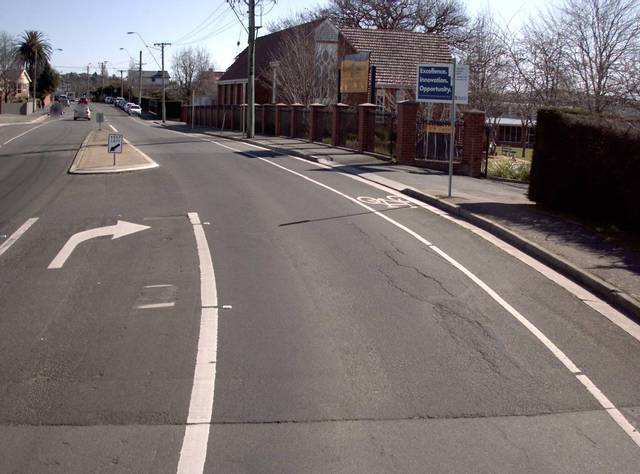
Region: Australia
Coordinates: -41.449, 147.169